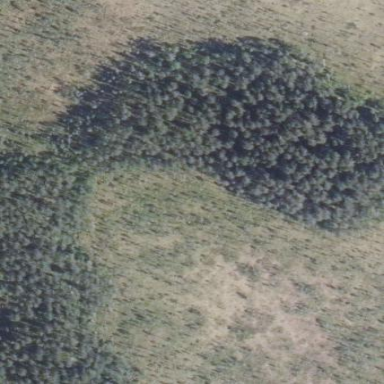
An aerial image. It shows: Woodland with needle-leaved trees.